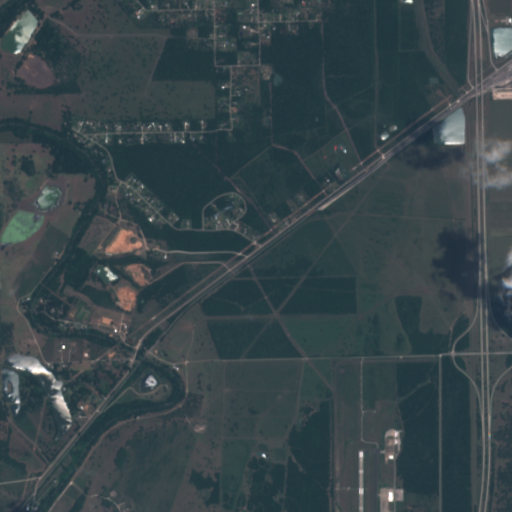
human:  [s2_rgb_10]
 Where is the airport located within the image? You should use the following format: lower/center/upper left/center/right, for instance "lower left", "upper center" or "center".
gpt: The airport is located in the lower right of the image.
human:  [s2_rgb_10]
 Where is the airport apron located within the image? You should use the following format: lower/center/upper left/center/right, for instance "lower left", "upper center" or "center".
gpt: The airport apron is located in the lower right of the image.
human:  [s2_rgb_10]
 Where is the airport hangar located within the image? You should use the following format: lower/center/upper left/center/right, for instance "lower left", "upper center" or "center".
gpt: The airport hangar is located in the lower right of the image.
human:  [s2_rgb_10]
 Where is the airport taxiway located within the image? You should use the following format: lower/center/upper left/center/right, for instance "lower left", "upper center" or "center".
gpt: The airport taxiway is located in the lower right of the image.
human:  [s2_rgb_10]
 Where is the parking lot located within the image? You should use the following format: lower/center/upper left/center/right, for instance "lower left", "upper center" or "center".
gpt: The parking lot is located in the lower right of the image.
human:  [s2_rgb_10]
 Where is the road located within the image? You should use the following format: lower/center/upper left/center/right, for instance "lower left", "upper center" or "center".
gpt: There is no road in the image.